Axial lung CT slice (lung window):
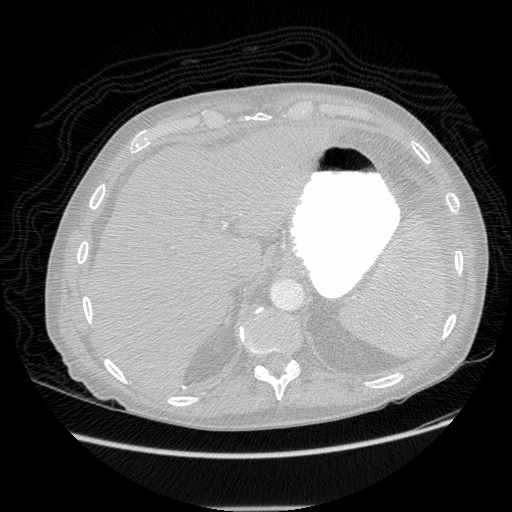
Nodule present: no